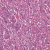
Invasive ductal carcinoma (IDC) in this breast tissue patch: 1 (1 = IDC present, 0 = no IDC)